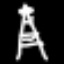
Label: The Eiffel Tower